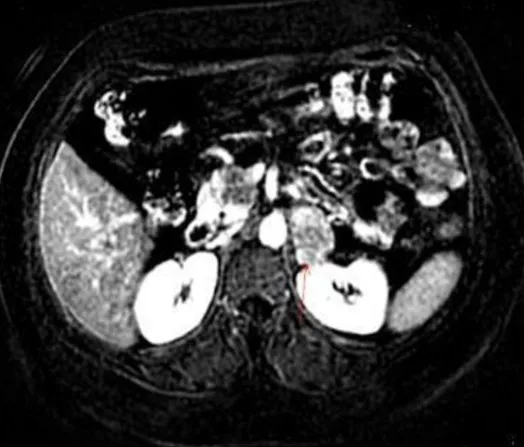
Magnetic resonance imaging revealed a round mass in the left adrenal gland. The mass registered low-signal intensity on the T1-weighted image, and a slightly high signal intensity on the T2-weighted image.
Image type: radiology (mri)